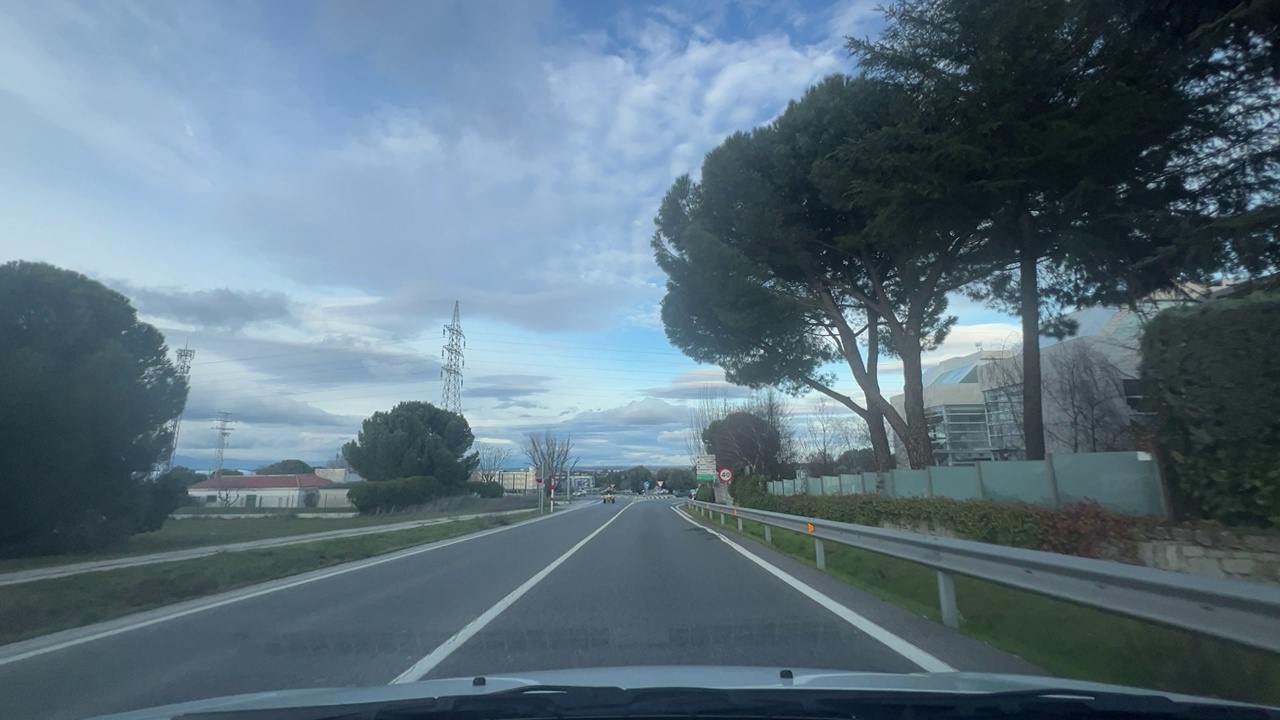
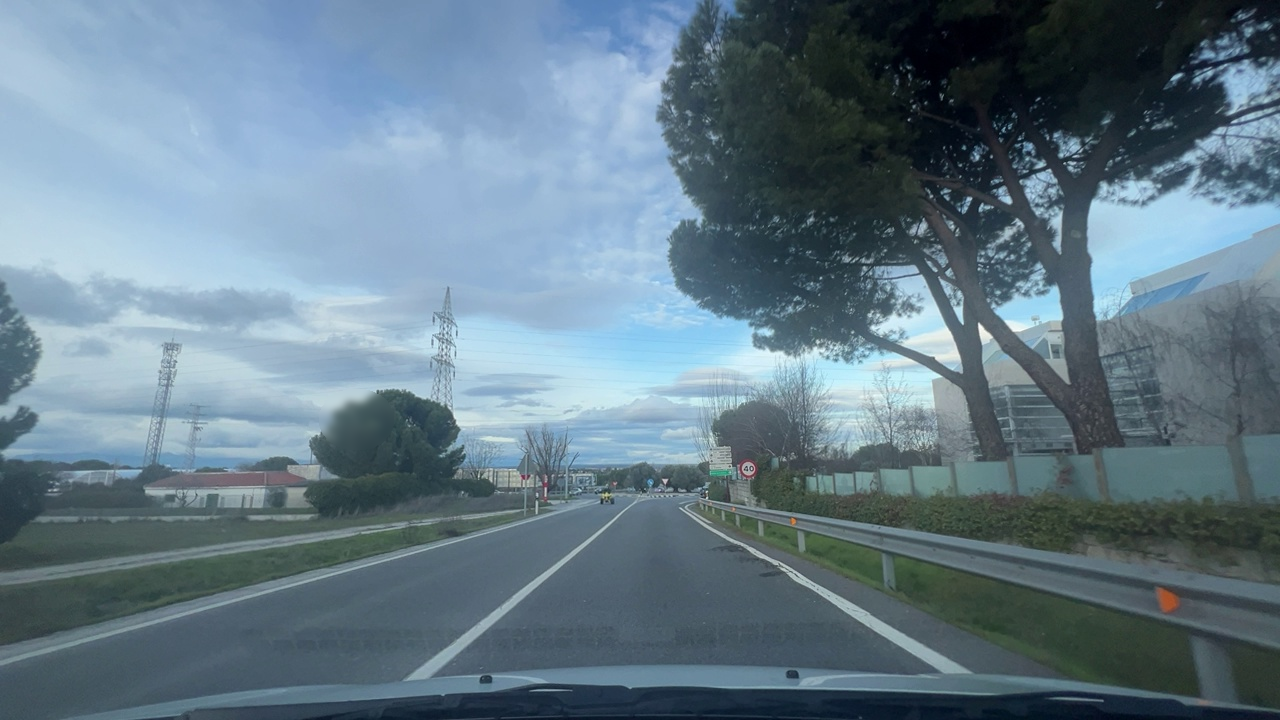
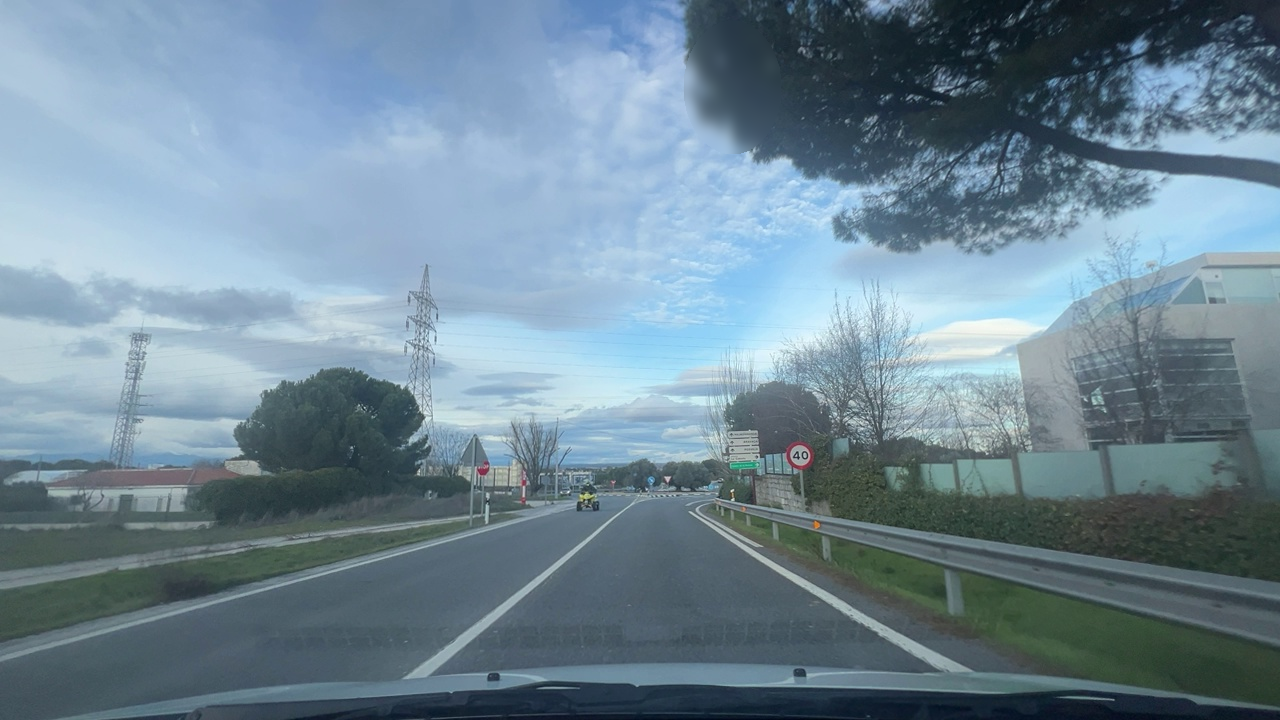
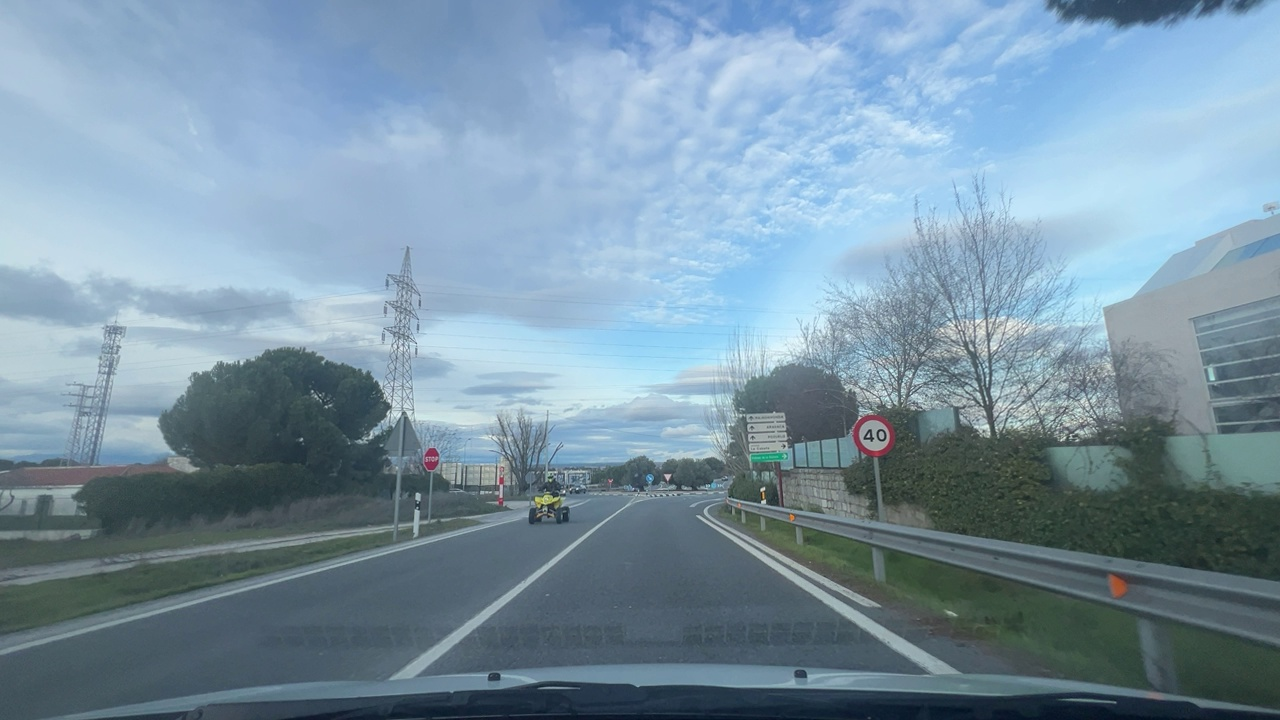
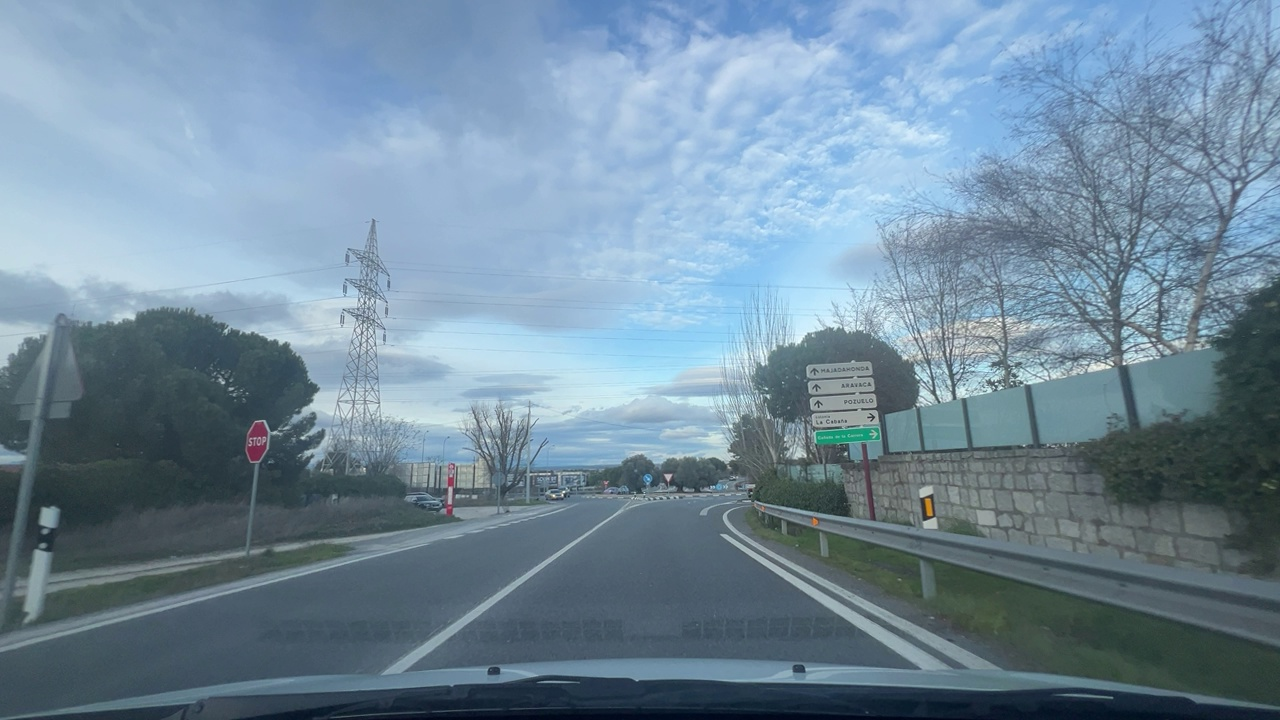
Situation: Speed limit adaptation
Question: Are multiple speed limit signs with different values visible?
Answer: No
Reasoning: Only one speed limit sign is visible ahead

Situation: Speed limit adaptation
Question: Is there a speed limit sign regulating the ego lane?
Answer: Yes
Reasoning: A speed limit sign is positioned on the roadside facing the ego direction of travel.

Situation: Speed limit adaptation
Question: What speed value is displayed on the visible speed limit sign?
Answer: 40
Reasoning: The visible speed limit sign displays 40 km/h.

Situation: Speed limit adaptation
Question: Is the ego vehicle traveling on a highway?
Answer: No
Reasoning: The ego vehicle is travelling in an urban environment

Situation: Speed limit adaptation
Question: Is the ego vehicle entering or exiting a highway?
Answer: No
Reasoning: There are no highway entries or exits visible

Situation: Speed limit adaptation
Question: Are speed bumps, crosswalks, or construction-related obstacles present in the ego lane?
Answer: No
Reasoning: There are no objects ahead in the ego lane